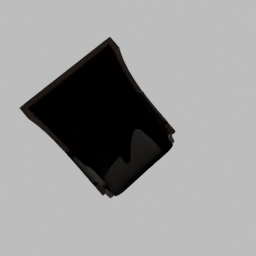
Label: furniture